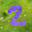
Label: 2